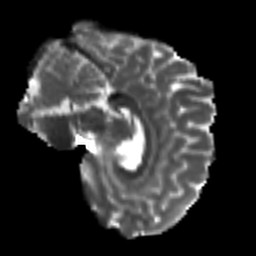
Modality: T2w
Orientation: sagittal
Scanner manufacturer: siemens
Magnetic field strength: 3 T
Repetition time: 9.6 s
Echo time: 0.077 s